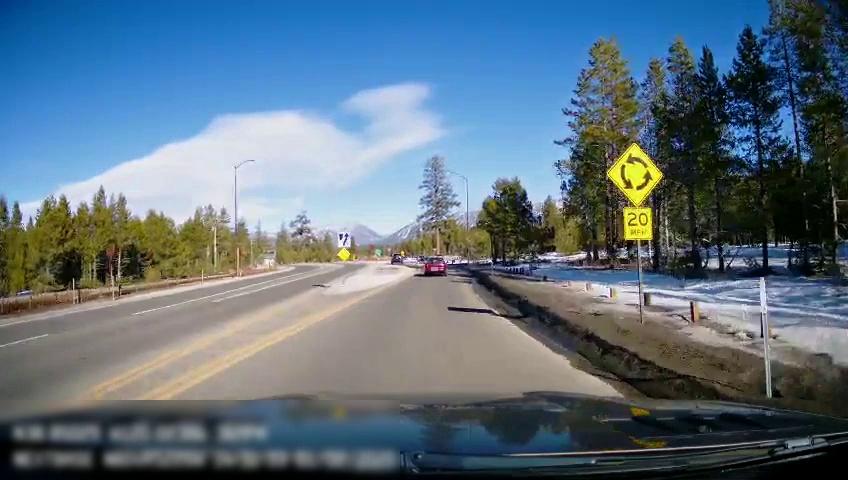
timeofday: Day
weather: Sunny
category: Drivable Space
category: Vehicles | Car
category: Vehicles | SUV
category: Lanes | Opposite Lane
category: Lanes | Current Lane
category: Lanes | Opposite Lane
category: Lanes | Opposite Lane
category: Traffic | Signs
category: Traffic | Signs
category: Traffic | Signs
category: Traffic | Signs